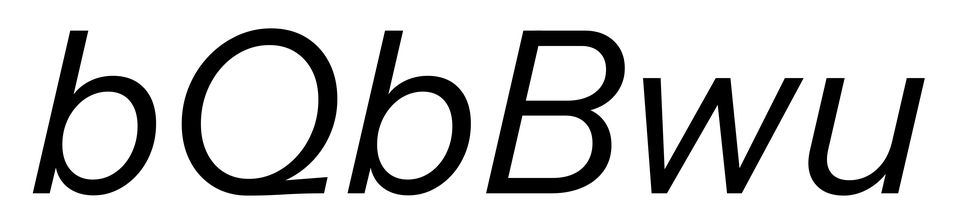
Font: InstrumentSans-Italic_Italic